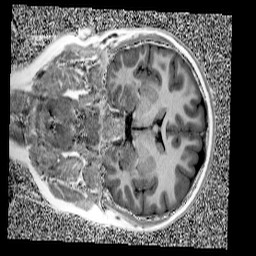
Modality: UNIT1
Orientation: coronal
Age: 9
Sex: female
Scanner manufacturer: siemens
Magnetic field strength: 3 T
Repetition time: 4 s
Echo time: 0.00303 s